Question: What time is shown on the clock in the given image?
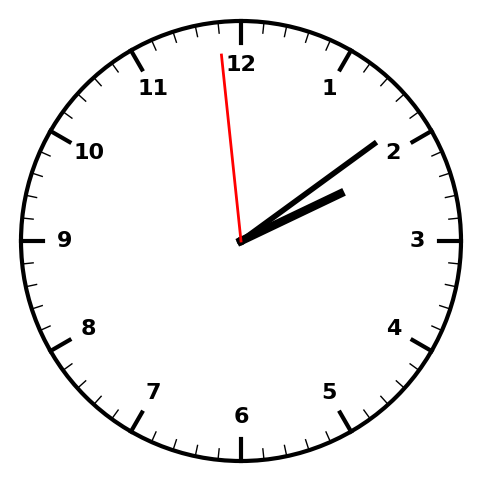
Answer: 02:08:59